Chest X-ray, PA view. Patient: 15 years old, sex M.
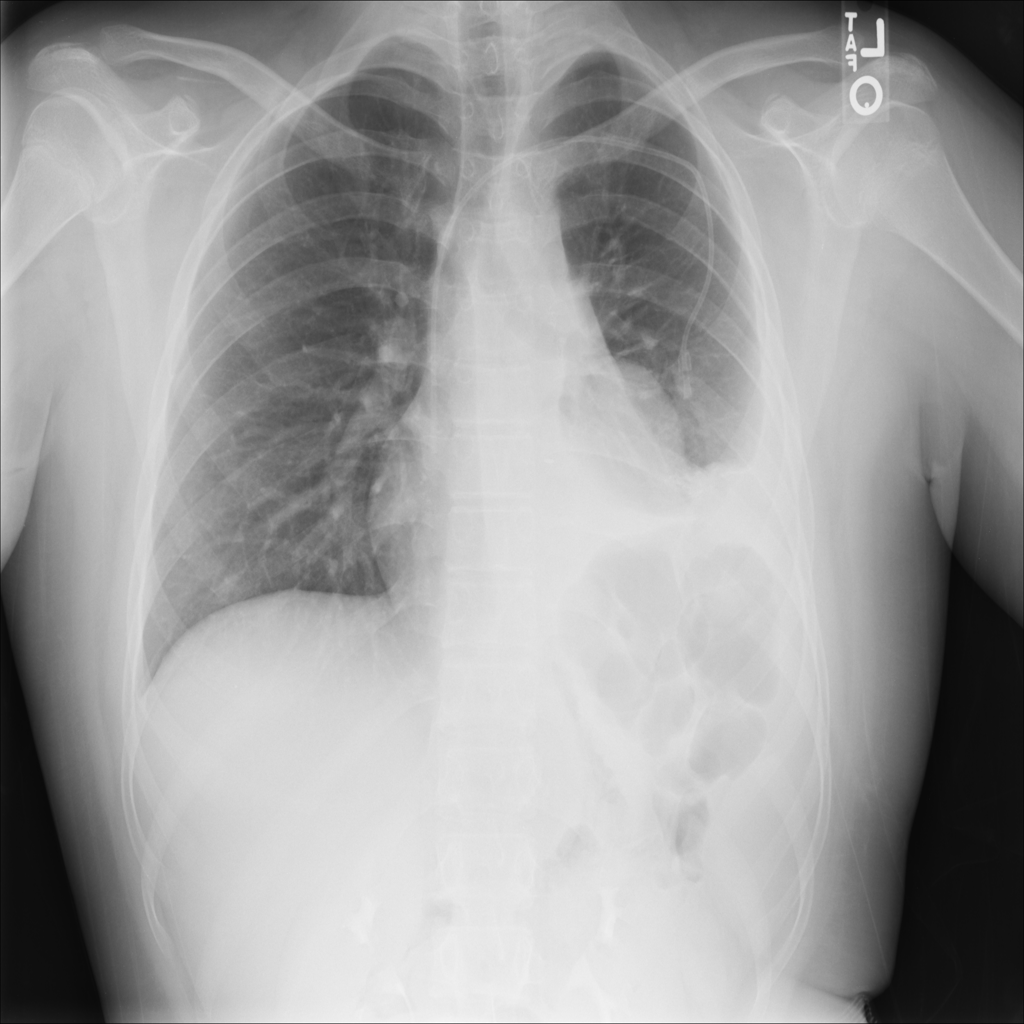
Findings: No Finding